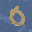
Label: 0